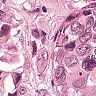
Metastatic tissue present: yes